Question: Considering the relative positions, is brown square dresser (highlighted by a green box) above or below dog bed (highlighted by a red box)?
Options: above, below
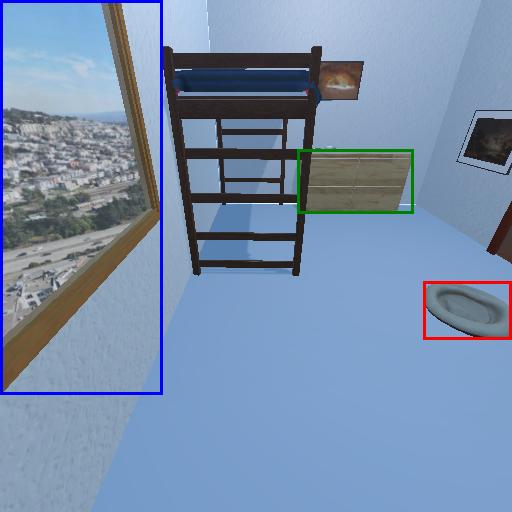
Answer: above